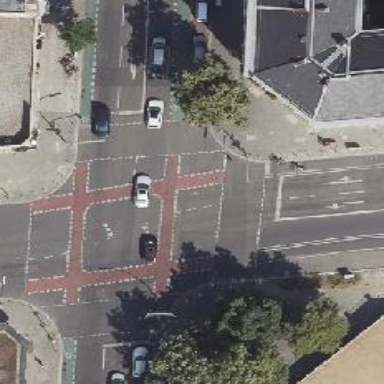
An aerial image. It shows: Crossing with traffic signals.